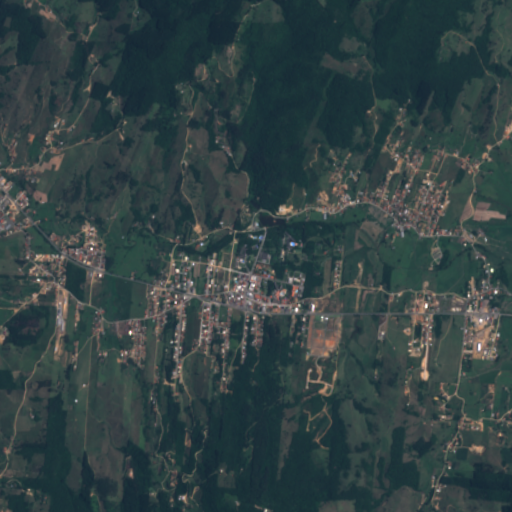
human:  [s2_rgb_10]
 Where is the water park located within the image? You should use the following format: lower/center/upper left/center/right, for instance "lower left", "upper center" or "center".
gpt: The water park is located in the center of the image.
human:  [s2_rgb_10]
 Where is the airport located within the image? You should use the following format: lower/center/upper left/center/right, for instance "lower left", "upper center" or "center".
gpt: There is no airport in the image.